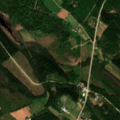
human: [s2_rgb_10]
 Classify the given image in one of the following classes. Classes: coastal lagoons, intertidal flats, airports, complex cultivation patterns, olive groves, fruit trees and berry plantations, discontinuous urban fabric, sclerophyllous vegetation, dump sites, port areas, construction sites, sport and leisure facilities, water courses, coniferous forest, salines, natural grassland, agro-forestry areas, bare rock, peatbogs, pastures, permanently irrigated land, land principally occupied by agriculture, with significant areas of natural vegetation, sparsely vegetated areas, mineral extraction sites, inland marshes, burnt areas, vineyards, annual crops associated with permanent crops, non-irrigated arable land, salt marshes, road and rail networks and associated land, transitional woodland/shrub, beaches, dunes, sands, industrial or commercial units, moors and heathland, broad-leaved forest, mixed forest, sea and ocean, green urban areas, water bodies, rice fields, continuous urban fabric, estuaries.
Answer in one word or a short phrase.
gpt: land principally occupied by agriculture, with significant areas of natural vegetation, broad-leaved forest, coniferous forest, mixed forest, transitional woodland/shrub